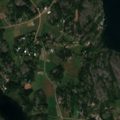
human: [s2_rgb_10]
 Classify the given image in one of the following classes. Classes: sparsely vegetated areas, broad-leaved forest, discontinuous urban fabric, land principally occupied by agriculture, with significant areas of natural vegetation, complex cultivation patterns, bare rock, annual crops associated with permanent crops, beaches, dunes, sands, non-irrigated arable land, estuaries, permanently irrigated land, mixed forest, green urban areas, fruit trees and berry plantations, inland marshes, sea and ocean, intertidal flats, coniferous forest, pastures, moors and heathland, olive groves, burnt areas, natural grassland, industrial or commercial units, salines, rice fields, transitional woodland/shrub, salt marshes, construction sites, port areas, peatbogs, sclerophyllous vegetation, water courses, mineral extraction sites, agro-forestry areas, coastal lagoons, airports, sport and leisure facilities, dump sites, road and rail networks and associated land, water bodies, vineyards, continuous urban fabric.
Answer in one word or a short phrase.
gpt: land principally occupied by agriculture, with significant areas of natural vegetation, broad-leaved forest, bare rock, sea and ocean